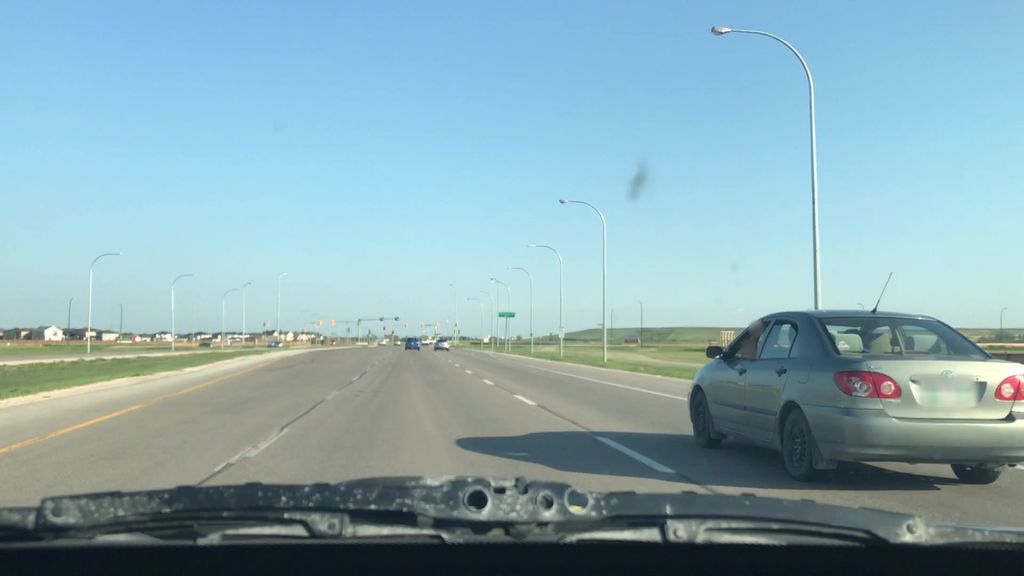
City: winnipeg